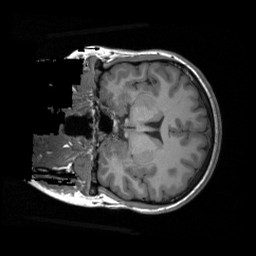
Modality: T1w
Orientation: coronal
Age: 25
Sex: female
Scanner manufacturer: siemens
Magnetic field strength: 3 T
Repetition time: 1.9 s
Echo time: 0.00232 s